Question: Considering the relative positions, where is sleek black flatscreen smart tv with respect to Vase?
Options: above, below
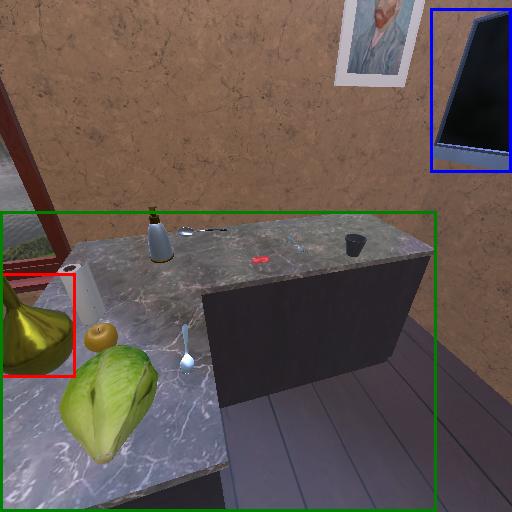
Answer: above